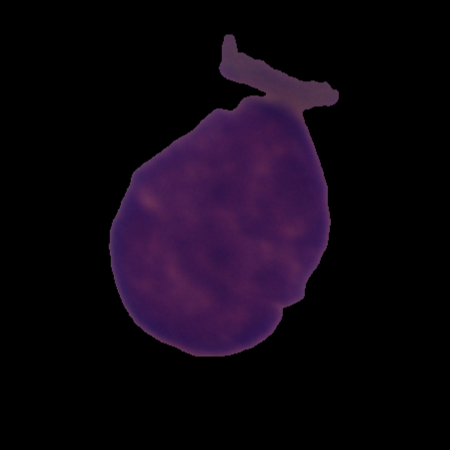
Label: cancer